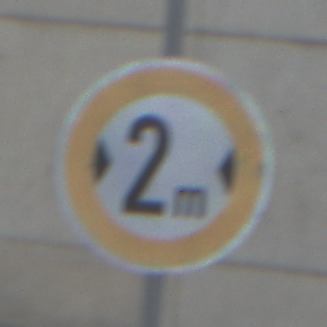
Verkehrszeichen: TatsaechlicheBreite2
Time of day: MorningAfternoon
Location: Outdoor (Urban)
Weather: PartlyCloudy
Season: NotSpecified
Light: Natural